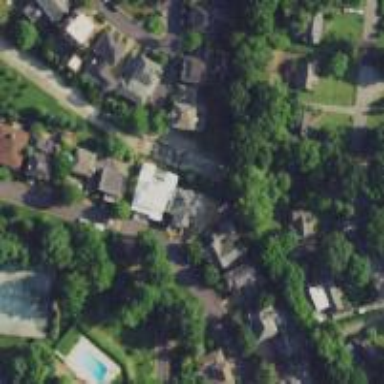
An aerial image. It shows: Residential road.